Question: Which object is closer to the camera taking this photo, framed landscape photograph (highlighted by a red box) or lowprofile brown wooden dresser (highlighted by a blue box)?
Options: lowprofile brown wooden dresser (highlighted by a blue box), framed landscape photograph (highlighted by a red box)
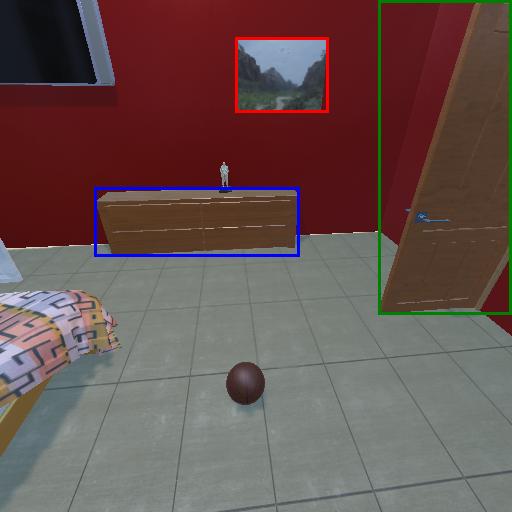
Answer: lowprofile brown wooden dresser (highlighted by a blue box)